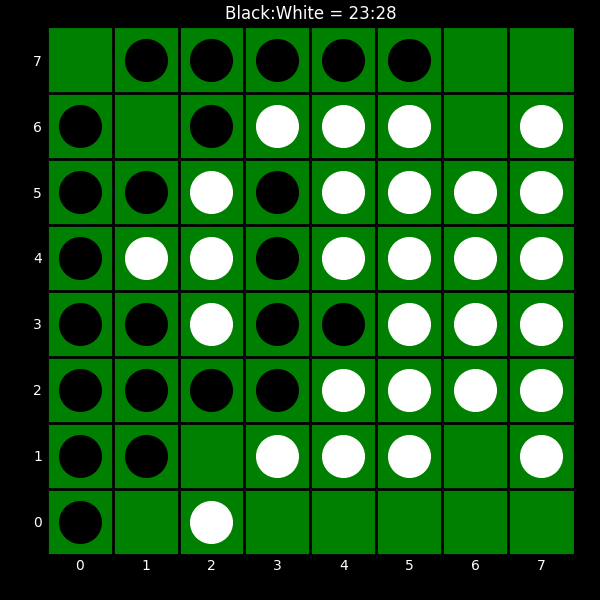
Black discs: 23
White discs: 28